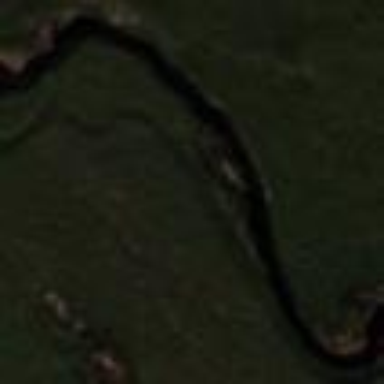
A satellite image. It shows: River flowing through the landscape.